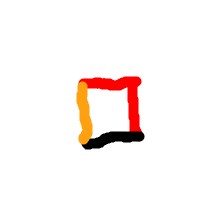
Shape: square